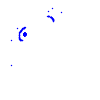
Particle: proton